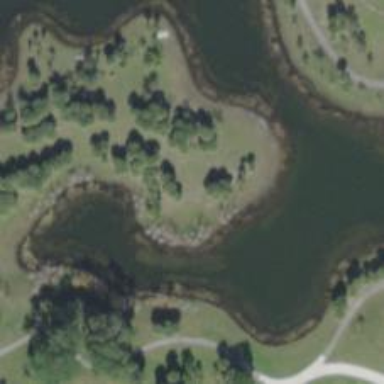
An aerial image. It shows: Disc golf basket.